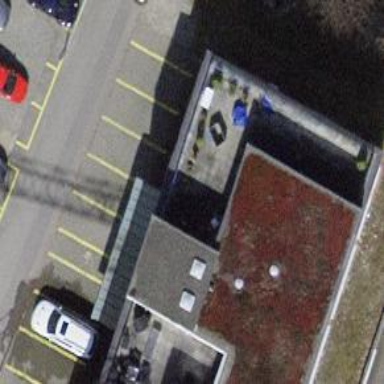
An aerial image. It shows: Shop specializing in car and car repair services.